Question: I am using LaTeX to write a report and I'm going crazy to get a result like

with subcaptions (a), (b), (c) align to the top left of the subfigures and caption on the right of the figure.
I've already tried with 'floatrow' and 'subcaption', but I've never obtained the result I want.
'''
\documentclass{article}
\usepackage[demo]{graphicx}
\usepackage{floatrow}
\usepackage{subfig}
\floatsetup[figure]{style=plain,subcapbesideposition=top}
\begin{figure*}
\ffigbox[\FBwidth]
{\begin{subfloatrow}
\sidesubfloat[]{\includegraphics[width=.5\linewidth]{image1}\label{fig:a}}%
\sidesubfloat[]{\includegraphics[width=.5\linewidth]{image2}\label{fig:b}}%
\end{subfloatrow}}
{\caption{Two figures}\label{}}
\end{figure*}
\end{document}
'''
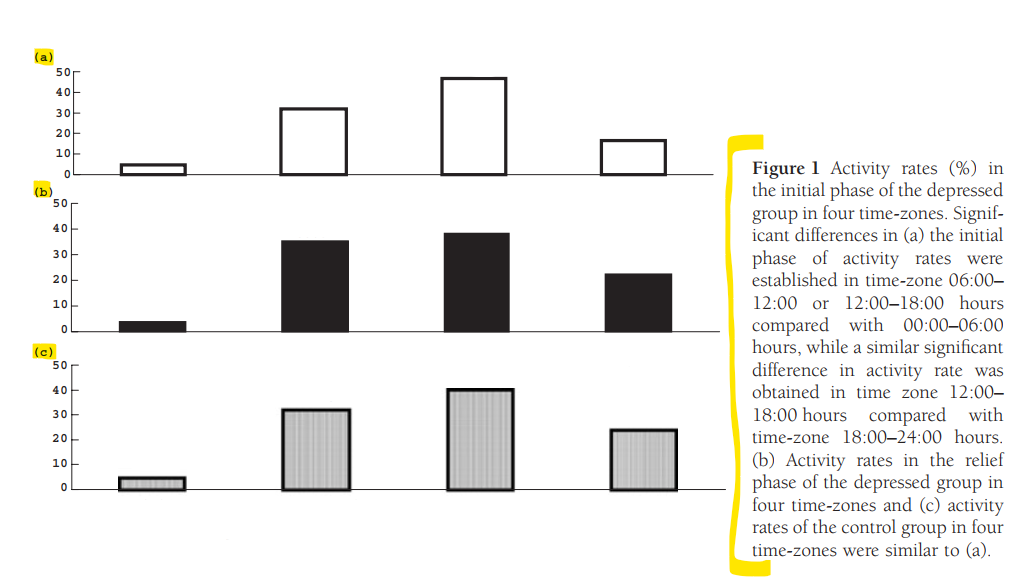
Answer: Here some starting point with the 'subcaption' package (the exact dimensions might need some tweaking to nicely align with the surrounding text)
'''
\documentclass{article}
\usepackage{graphicx}
\usepackage{subcaption}
\captionsetup[subfigure]{font={bf,small}, skip=1pt, margin=-0.7cm, singlelinecheck=false}
\begin{document}
\begin{figure*}
\hfill
\begin{minipage}[b]{.63\textwidth}
\begin{subfigure}{\textwidth}
\subcaption{}
\includegraphics[width=\linewidth]{example-image-duck}
\end{subfigure}\par
\begin{subfigure}{\textwidth}
\subcaption{}
\includegraphics[width=\linewidth]{example-image-duck}
\end{subfigure}
\end{minipage}
\quad
\begin{minipage}[b]{.3\textwidth}
\caption{some caption with aligns at the bottom}\label{key}
\end{minipage}
\end{figure*}
\end{document}
'''
<URL>